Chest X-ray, PA view. Patient: 55 years old, sex F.
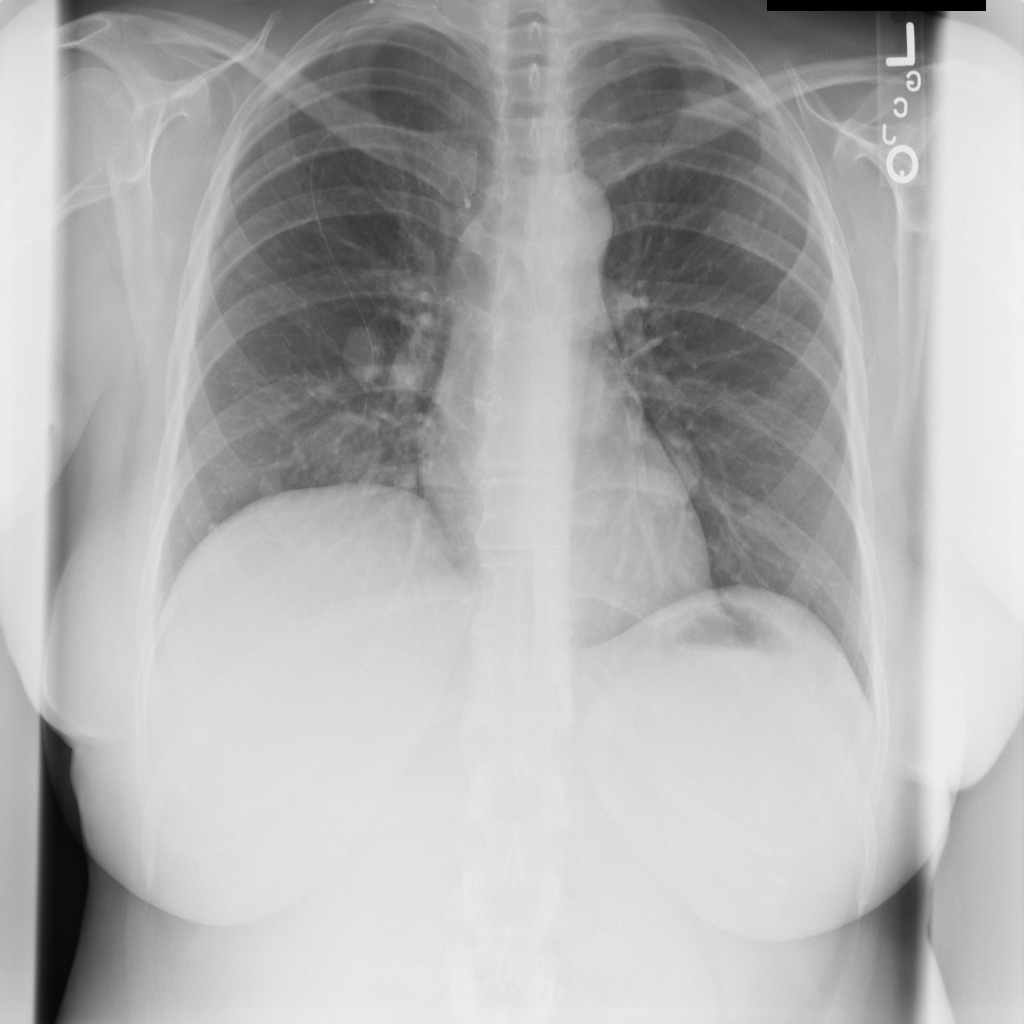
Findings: Mass